Question: I am trying to change the css style of an element (background-color) using either global CSS or javascript. How do I target that specific element and then change it?

I have tried this, using global css:
'''
#contactBoxSede parallax-wrapper parallax-background {
background-color: rgb(255, 0, 128);
}
'''
'''
<div class="wpb_column vc_column_container vc_col-sm-12" id="contactBoxSede"><div class="vc_column-inner">
<div class="wpb_wrapper">
<div class="fullsize parallax-bg">
<div class="parallax-wrapper parallax-background " data-stellar-background-ratio="0.6" style="">
<div style=" background-color: rgba(255,221,0, 0.9) !important;">
'''
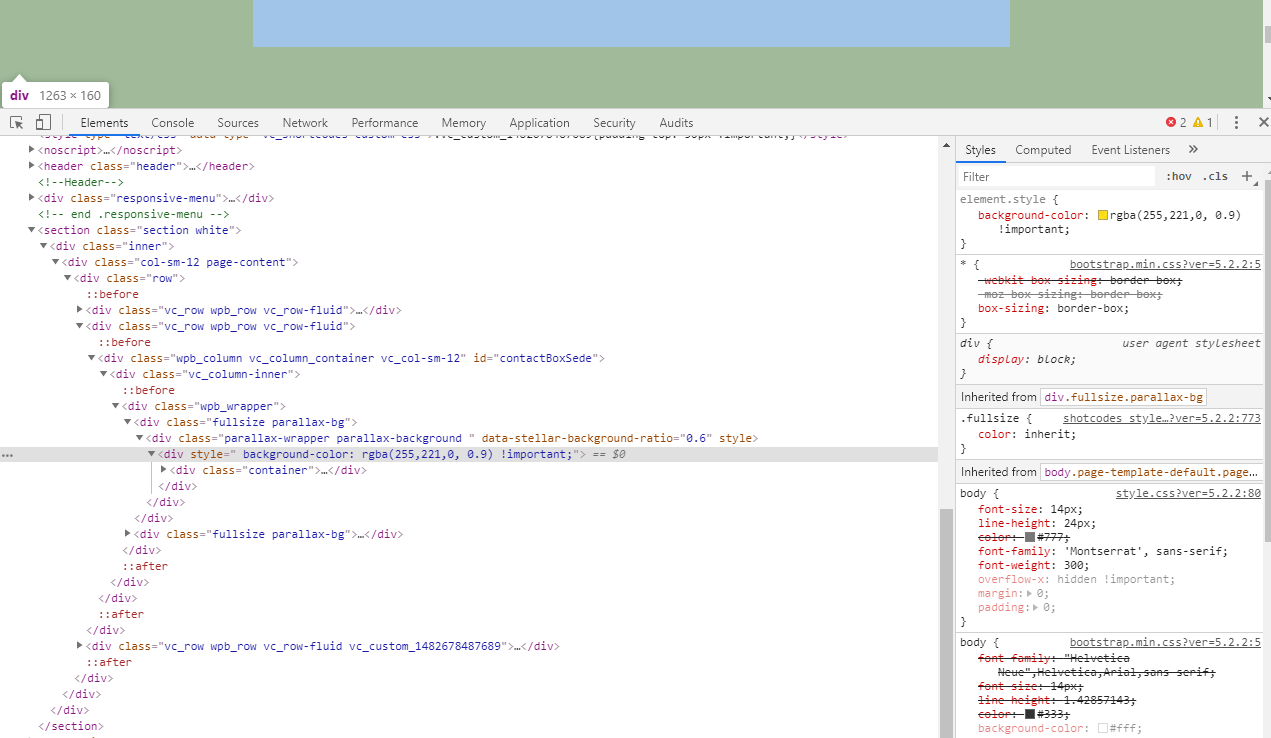
Answer: To change the style of element you can use
'''
document.querySelector($selector).style.color = "green"
$selector can be name of html element , class, id or any combinaton of them.
'''